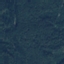
Land use / land cover: Forest